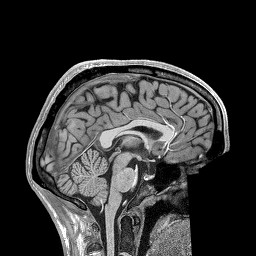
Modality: T1w
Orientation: sagittal
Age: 34
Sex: male